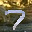
Label: 7